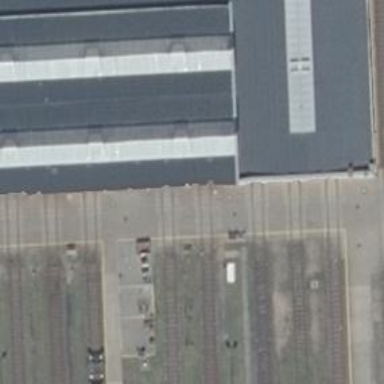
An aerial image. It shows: Railway signal positioned in the track.